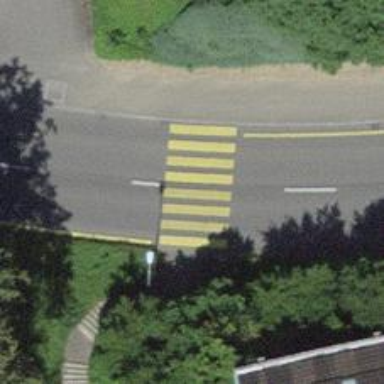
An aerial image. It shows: Marked road crossing.